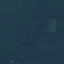
Label: Forest